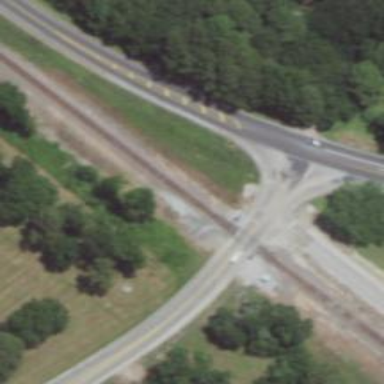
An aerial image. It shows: Level crossing along the railway.